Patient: sex M, age 64
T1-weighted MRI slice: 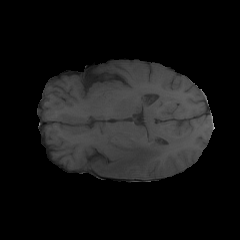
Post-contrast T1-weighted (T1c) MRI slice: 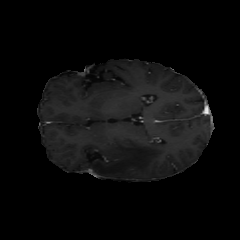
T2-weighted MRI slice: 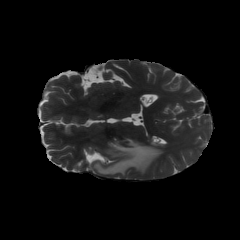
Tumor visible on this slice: yes
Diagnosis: Glioblastoma, IDH-wildtype
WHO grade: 4